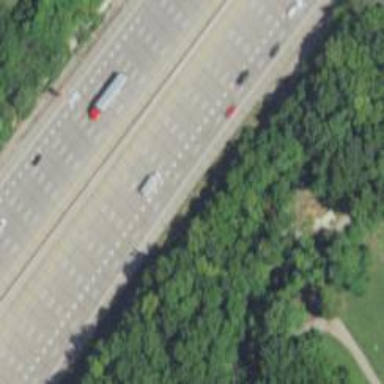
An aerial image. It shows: View of motorway.